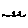
Label: tree